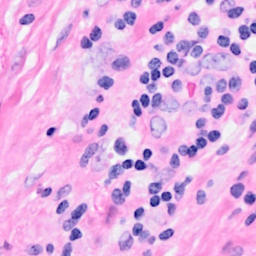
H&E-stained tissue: Breast